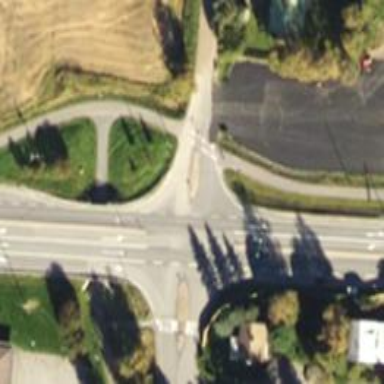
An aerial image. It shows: Marked crossing on the road.